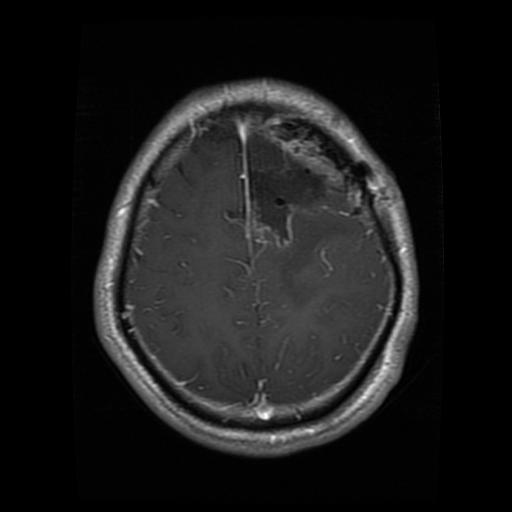
Label: glioma